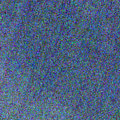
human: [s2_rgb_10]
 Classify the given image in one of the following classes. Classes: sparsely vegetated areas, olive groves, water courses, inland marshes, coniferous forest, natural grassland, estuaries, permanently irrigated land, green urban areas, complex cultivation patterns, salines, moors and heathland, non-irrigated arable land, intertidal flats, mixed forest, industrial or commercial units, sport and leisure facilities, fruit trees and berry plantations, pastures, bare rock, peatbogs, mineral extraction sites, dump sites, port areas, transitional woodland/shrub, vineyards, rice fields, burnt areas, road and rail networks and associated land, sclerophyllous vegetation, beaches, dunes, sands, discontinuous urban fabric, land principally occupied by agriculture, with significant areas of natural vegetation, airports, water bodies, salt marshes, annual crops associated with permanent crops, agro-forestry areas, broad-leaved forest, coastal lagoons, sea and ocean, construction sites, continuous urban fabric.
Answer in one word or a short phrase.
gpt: sea and ocean